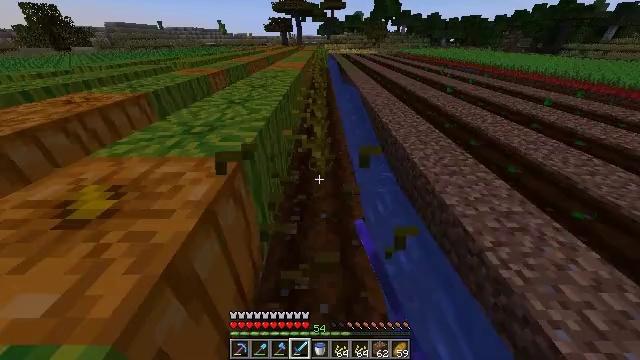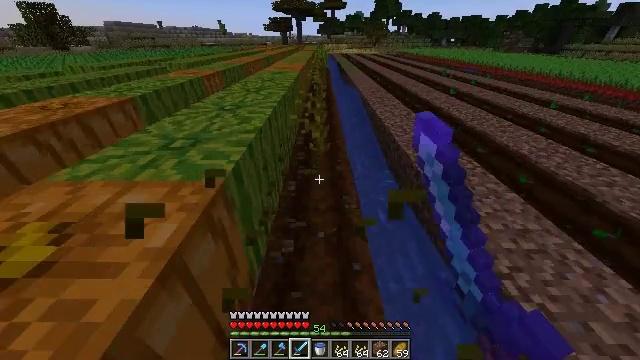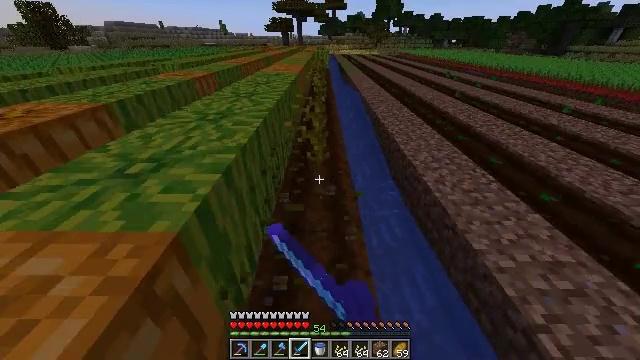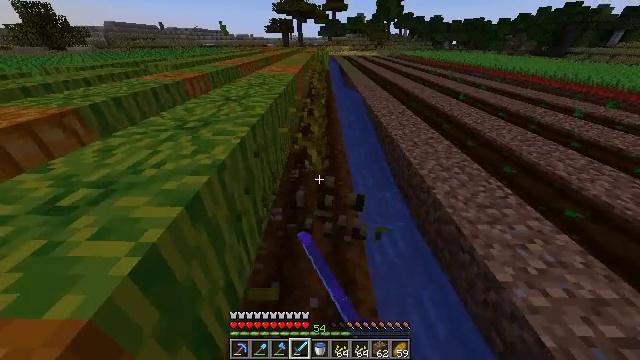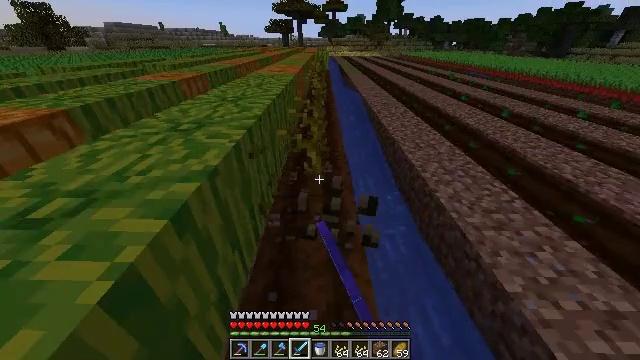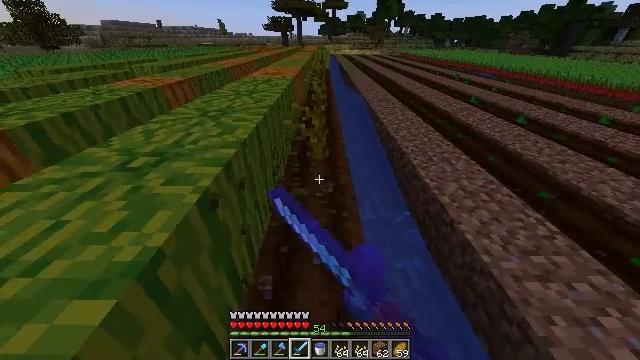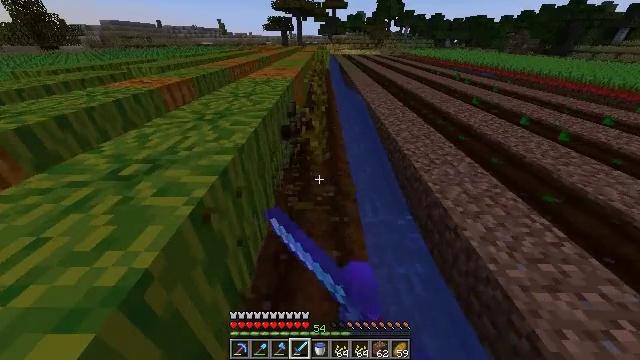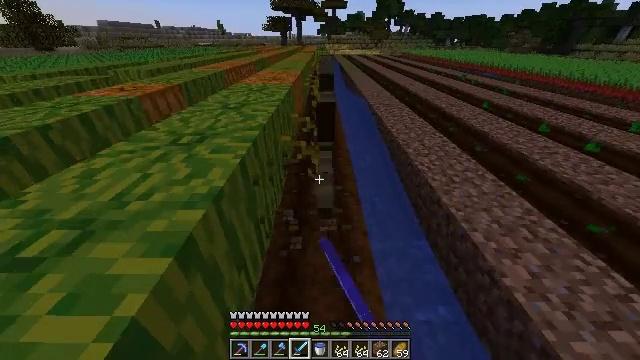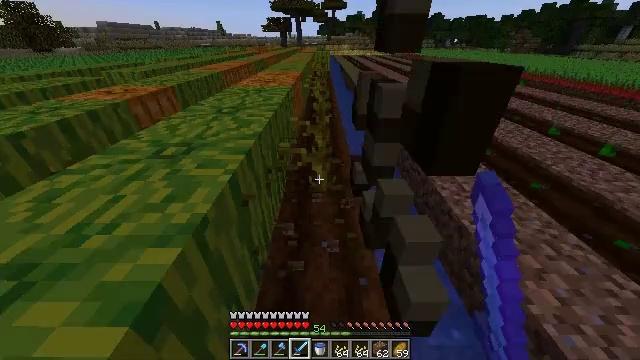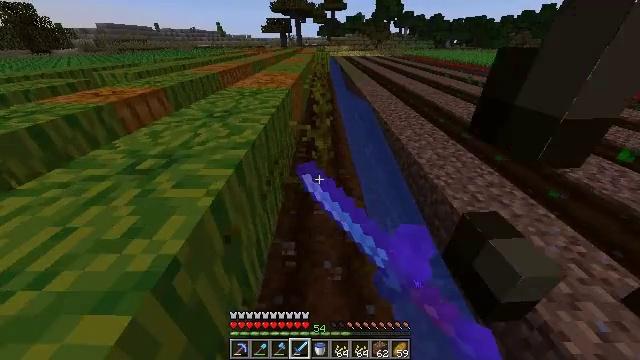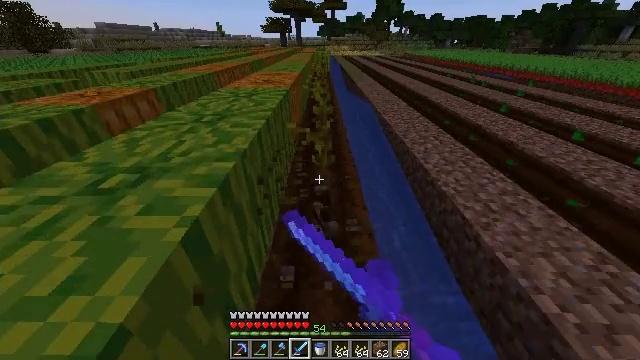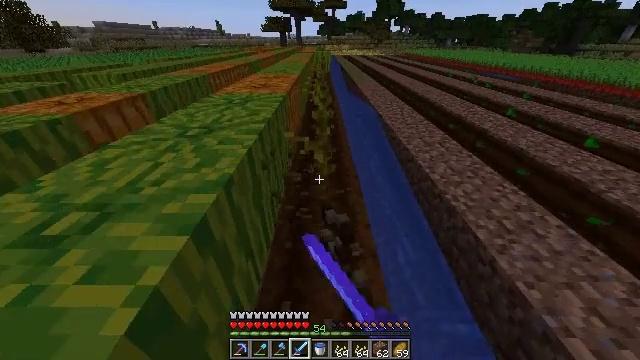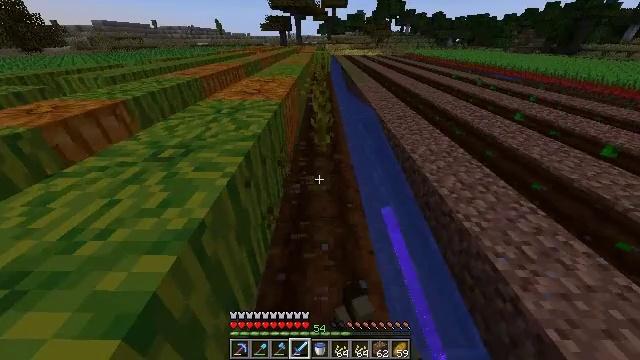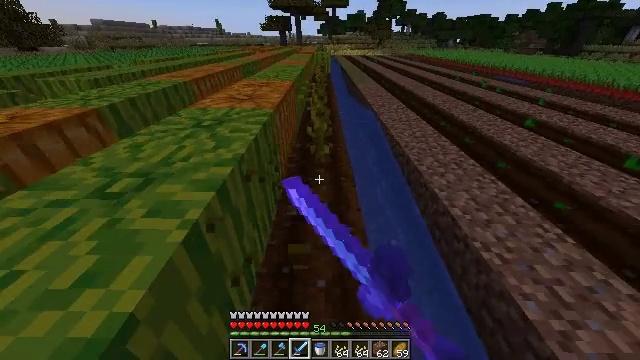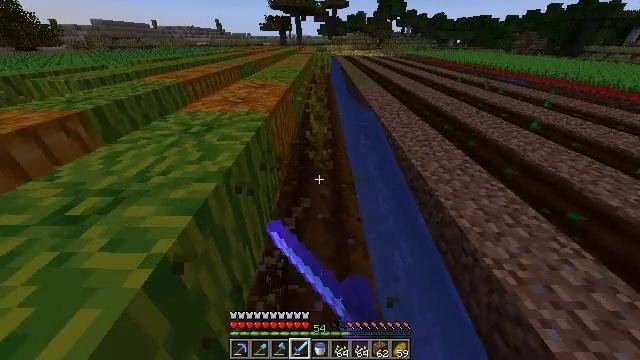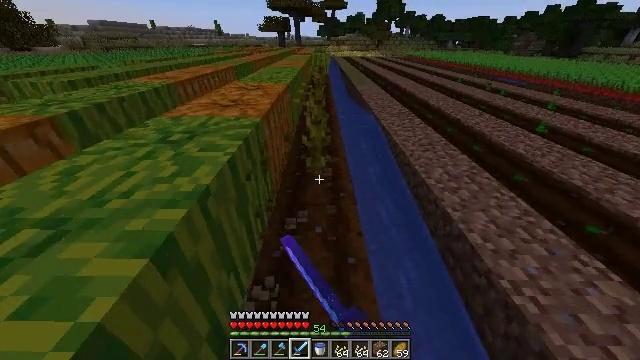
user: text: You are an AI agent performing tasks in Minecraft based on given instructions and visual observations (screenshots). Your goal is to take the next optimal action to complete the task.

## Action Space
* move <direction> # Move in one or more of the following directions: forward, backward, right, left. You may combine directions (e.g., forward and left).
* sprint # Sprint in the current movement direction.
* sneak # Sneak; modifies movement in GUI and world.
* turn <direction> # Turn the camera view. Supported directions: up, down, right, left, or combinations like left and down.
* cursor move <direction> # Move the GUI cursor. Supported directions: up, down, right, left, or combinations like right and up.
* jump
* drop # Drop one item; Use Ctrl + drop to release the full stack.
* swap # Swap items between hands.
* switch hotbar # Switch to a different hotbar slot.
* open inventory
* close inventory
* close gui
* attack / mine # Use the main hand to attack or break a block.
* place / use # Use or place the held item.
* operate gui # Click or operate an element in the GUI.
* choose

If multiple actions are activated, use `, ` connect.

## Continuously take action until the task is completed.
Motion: motion action
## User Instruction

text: Attack the attached melon stem to remove it.
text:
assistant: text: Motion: move forward, sprint, attack / mine
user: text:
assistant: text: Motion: move forward, sprint, attack / mine
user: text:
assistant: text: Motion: move forward, sprint, attack / mine
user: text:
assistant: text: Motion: move forward, sprint, attack / mine
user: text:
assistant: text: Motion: move forward, sprint, attack / mine
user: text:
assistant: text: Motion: move forward, sprint, attack / mine
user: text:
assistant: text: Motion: move forward, sprint, attack / mine
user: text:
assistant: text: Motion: move forward, sprint, attack / mine
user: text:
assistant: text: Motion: move forward, sprint, attack / mine
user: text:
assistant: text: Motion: move forward, sprint, attack / mine
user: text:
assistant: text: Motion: move forward, sprint, attack / mine
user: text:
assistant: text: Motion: move forward, sprint, attack / mine
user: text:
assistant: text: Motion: move forward, sprint, attack / mine
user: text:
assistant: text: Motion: move forward, sprint, attack / mine
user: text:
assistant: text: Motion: move forward, sprint, attack / mine
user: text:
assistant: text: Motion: move forward, sprint, attack / mine
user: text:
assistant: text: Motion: sprint, attack / mine